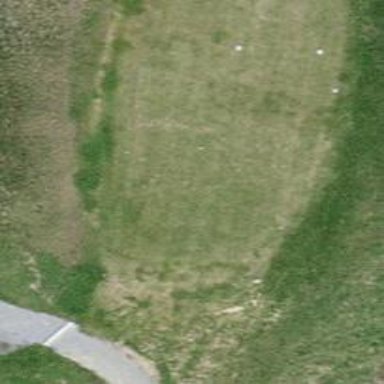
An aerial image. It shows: Golf tee.